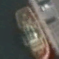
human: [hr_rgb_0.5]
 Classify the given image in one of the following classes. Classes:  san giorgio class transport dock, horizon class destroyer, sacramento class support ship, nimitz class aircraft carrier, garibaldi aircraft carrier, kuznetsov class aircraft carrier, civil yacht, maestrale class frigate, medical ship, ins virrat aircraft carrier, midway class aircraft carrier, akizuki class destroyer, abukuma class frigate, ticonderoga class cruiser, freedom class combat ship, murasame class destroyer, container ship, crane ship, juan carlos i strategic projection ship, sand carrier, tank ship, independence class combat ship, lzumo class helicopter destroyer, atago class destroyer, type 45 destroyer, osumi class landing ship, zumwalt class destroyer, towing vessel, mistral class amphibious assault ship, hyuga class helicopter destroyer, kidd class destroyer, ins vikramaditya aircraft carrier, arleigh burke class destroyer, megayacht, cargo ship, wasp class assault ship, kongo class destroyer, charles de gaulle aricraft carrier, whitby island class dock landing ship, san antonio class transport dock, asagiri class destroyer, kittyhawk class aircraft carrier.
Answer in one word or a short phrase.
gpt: Towing vessel